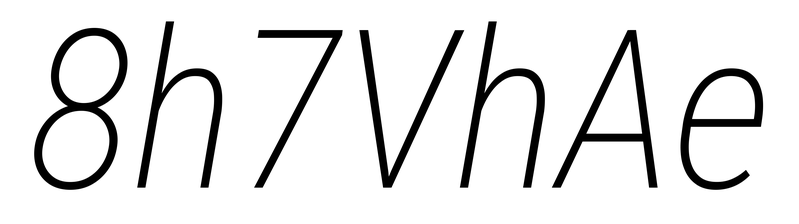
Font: Roboto-Italic_Condensed_ExtraLight_Italic